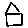
Label: house